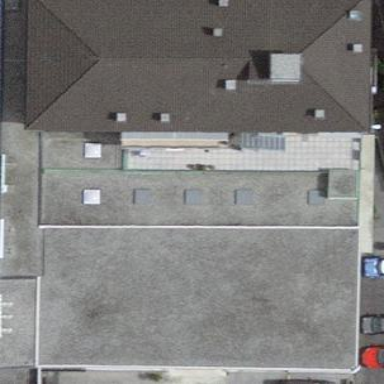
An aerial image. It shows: Commercial building.